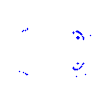
Particle: proton